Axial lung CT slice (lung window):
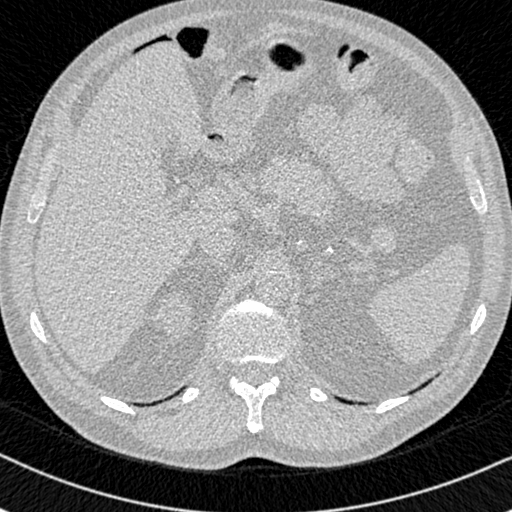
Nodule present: no